The image is a wavelet scalogram (time versus scale/frequency) of a rolling-element bearing's vibration signal. Diagnose the bearing from this image, choosing from: normal, inner_race, outer_race, ball.
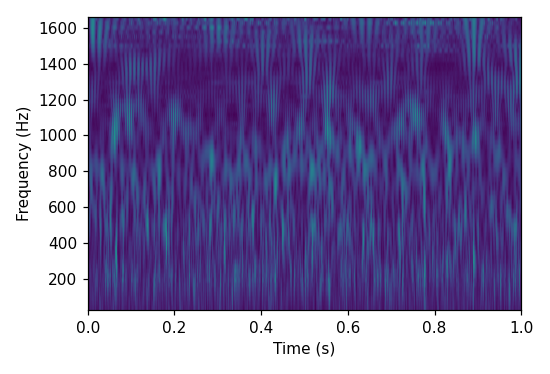
Answer: inner_race